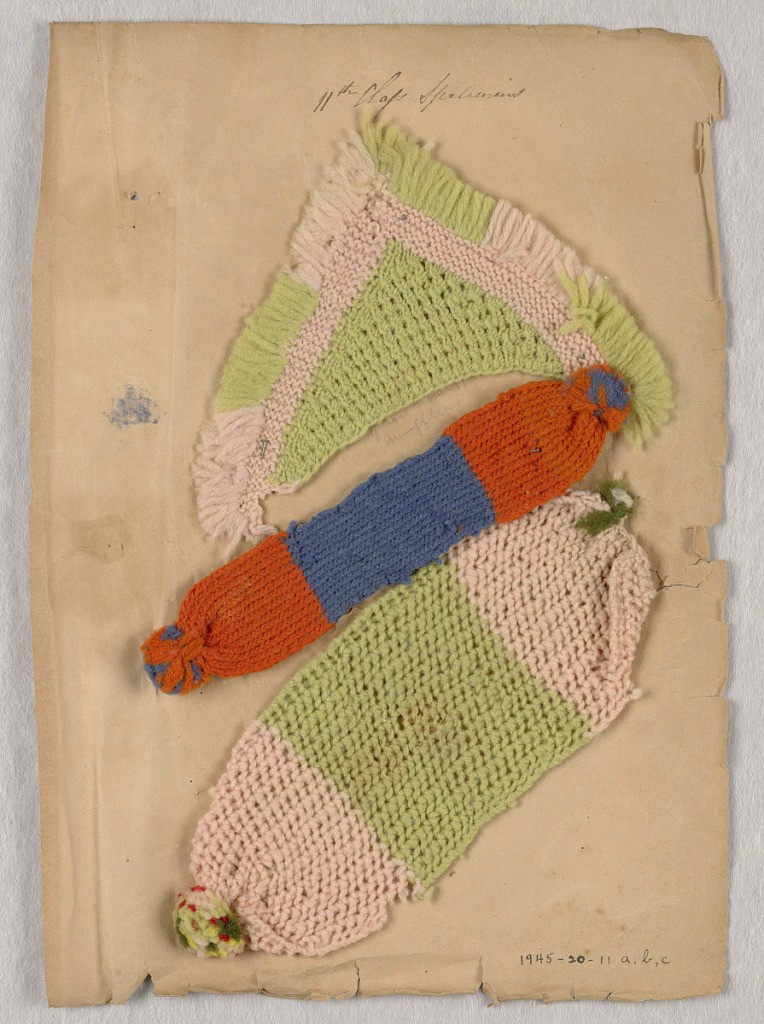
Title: Sewing instruction book samples
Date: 1829
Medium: Colored wools
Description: A) Blue and orange scarf in tubular knitting; pompons at either end.b) Pink and green scarf, crocheted; pompons at one end.c) Triangular scarf, knitted in pink and green; pink and green fringe on two sides.